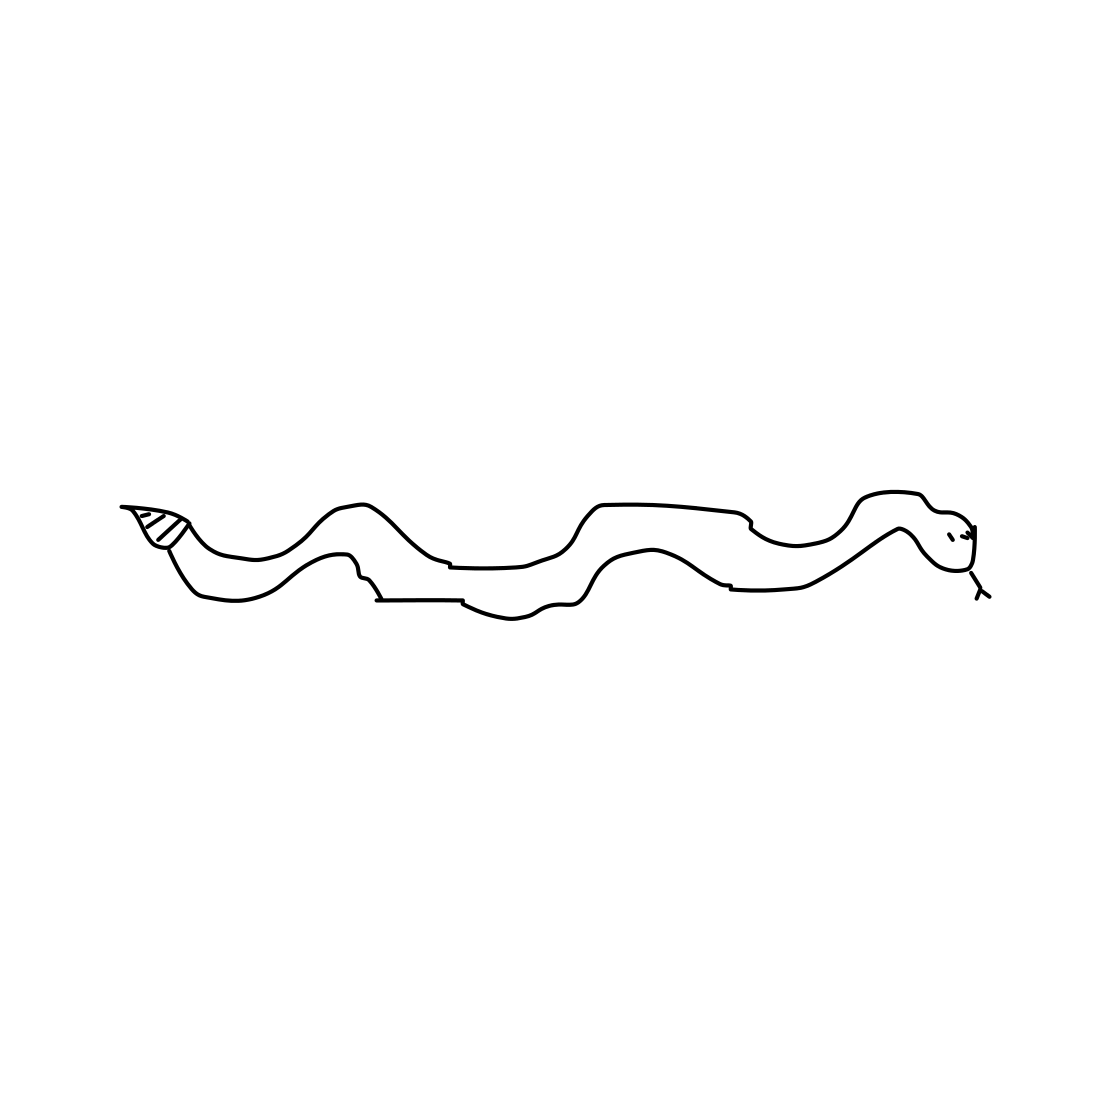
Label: snake